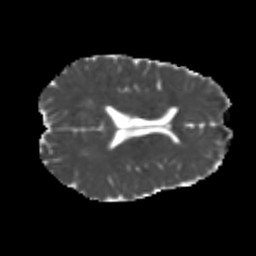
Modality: MD
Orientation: axial
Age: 22
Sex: male
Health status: healthy
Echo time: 0.074 s